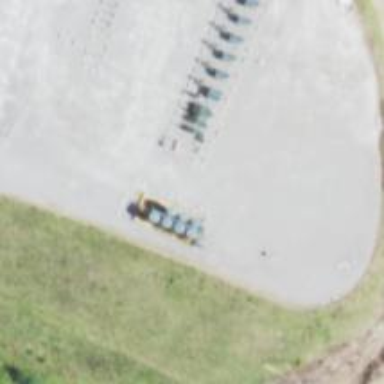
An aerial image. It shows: Storage tank that is man-made.